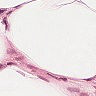
Metastatic tissue present: no